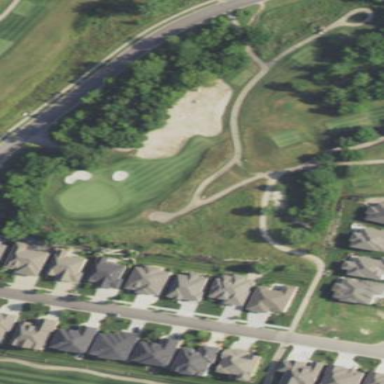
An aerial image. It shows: Rough grassy area used for golf.